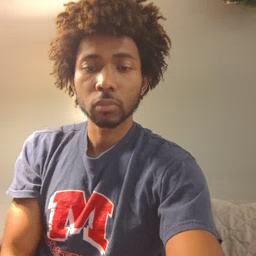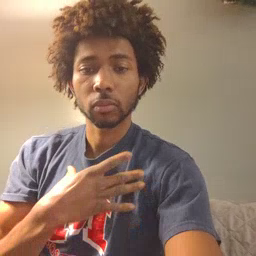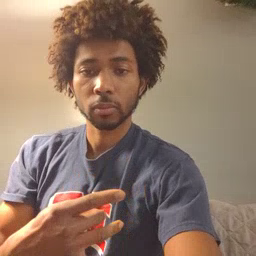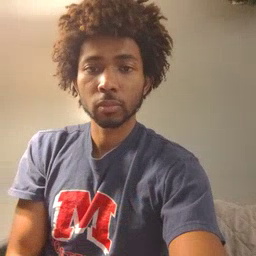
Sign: like